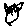
Label: cat